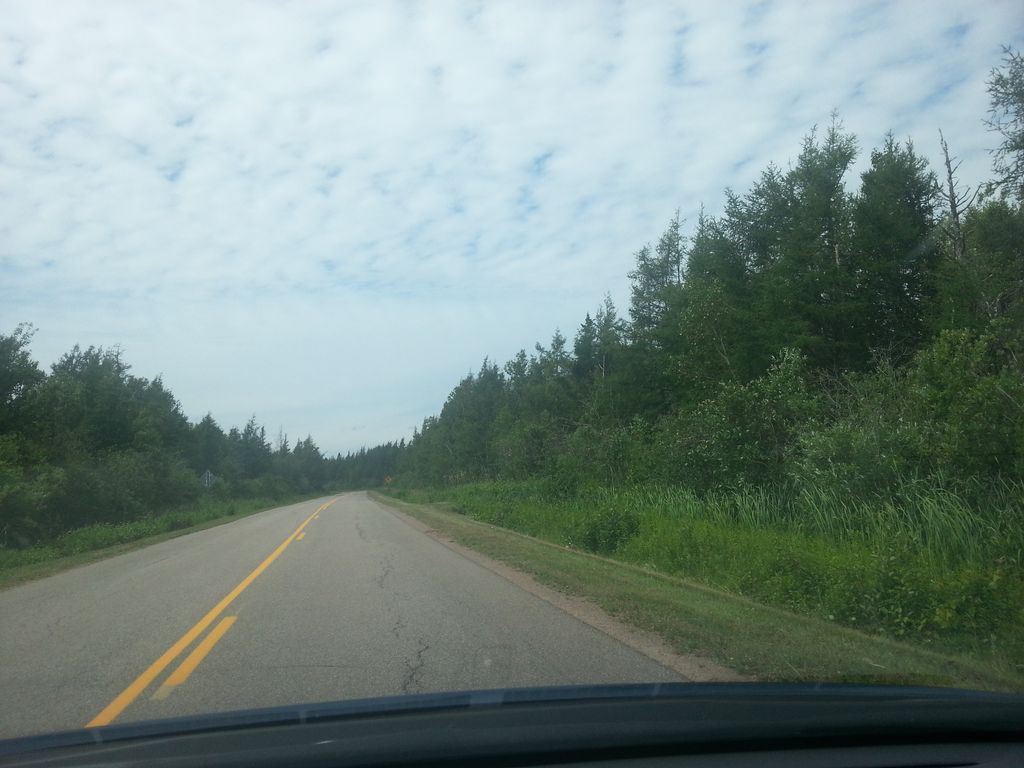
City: charlottetown